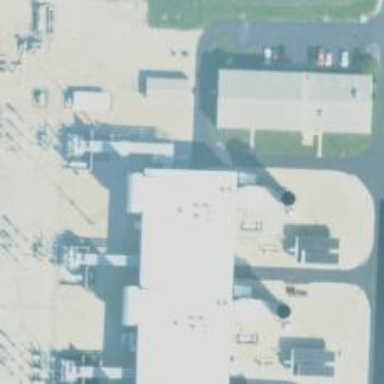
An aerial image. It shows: Gas-powered generator. It is gas turbine type generator.